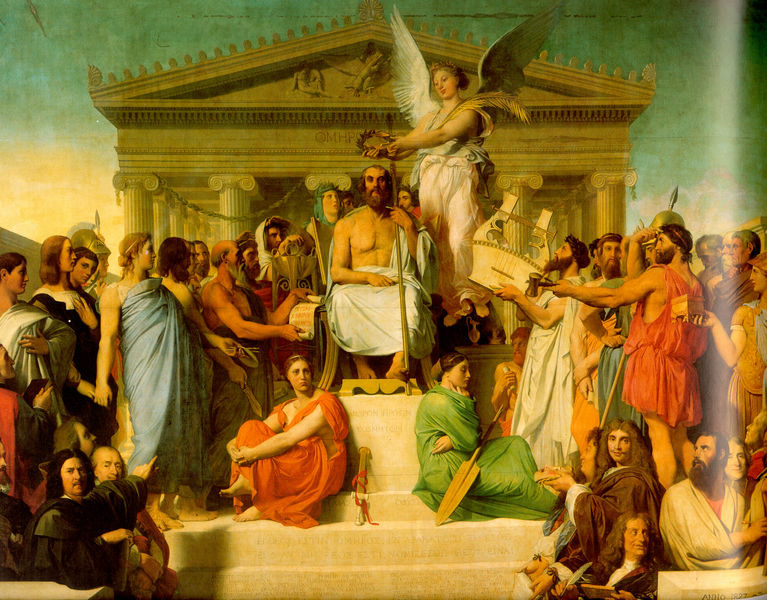
Titel: Die Apotheose Homers
Künstler: Jean Auguste Dominique Ingres
Standort: Paris
Institution: Musée du Louvre
Schlagwörter: blau, feder, flügel, gemälde, gott, himmel, mann, nackt, umhang, frauen, grün, menschen, sitzen, braun, bunt, frankreich, frau, geste, kleid, kleider, licht, männer, orange, säule, säulen, weiss, gebäude, haus, rot, tuch, wolke, fest, fächer, leute, malerei, masse, bart, architektur, band, blicke, mensch, instrument, öl, sonne, gewand, haare, gewänder, personen, girlande, musik, person, krone, locken, paddel, ruder, engel, sitz, perspektive, schuhe, stab, giebel, figuren, treppe, treppen, blue, columns, coronation, crowd, crown, feathers, gathering, kaiser, king, könig, lanze, men, people, red, religious, robes, steps, sword, thron, throne, women, green, group, meeting, painting, sitting, zeigefinger, dichter, inschrift, muse, picture, stufe, stufen, zeigen, nazarener, oberkörper, antike, velasquez, zweig, text, napoleon, helm, herrscher, reichen, zeremonie, allegorie, kranz, lorbeer, lorbeerkranz, mythologie, göttin, architrav, kapitell, rolle, fries, dreiecksgiebel, palmzweig, jesus, zitat, ionisch, griechen, götter, angel, angels, classical, greek, harp, man, olymp, roman, sky, stone, toga, griechisch, dante, krönung, griechenland, historismus, antikisierend, poussin, lanzen, helmet, noble, schriftrolle, scroll, tempel, balu, speer, laute, light, dorisch, schreiber, postament, harfe, lyra, maria, anbetung, künslter, leier, beard, petrus, schaufel, wings, ingres, akropolis, ehrung, emperor, harve, laurel, music, tympanon, mozart, renaissance, rome, temple, cäsar, apotheose, togen, colorful, box, siegesgöttin, restauration, religion, laier, god, goddess, christ, thronen, beautiful, altertum, ovid, syymetrie, humans, parnass, philosophen, verherrlichung, bible, stick, raphael, wing, greece, deklaration, wig, akklamation, homer, kytara, palmzwieg, perikles, gift, laurel wreath, spear, ruler, 19. jh, lance, present, antik, pillars, strings, philosphen, lyre, attischer helm, holy ghost, followers, gifts, disciples, paddle, assembly, giving, blessed, honour, toge, honouring, corornation, holy ghots